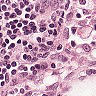
Metastatic tissue present: no